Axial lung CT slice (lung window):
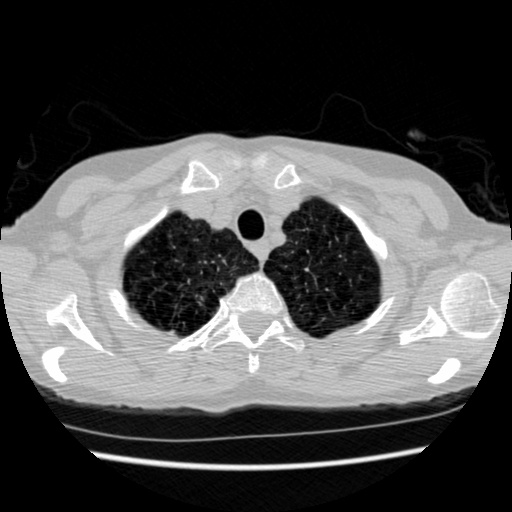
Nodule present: no